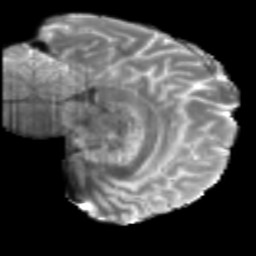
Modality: T2w
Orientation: sagittal
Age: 46
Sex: male
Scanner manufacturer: siemens
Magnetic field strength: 3 T
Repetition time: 5 s
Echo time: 0.092 s